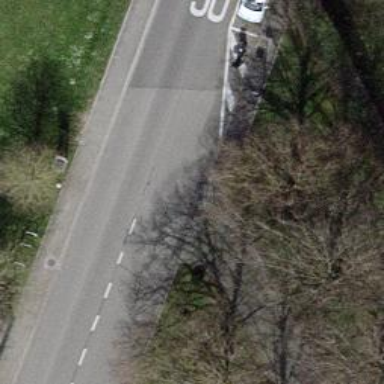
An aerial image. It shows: Bollard barrier.